Question: I have trouble to create a script that deselect a chebock when the other on the same line is selected
'''
function uncheck1(){
document.getElementById("check1").checked = true;
document.getElementById("check2").checked = false;
document.getElementById("select").disabled = true;
}
function uncheck2(){
document.getElementById("check1").checked = false;
document.getElementById("check2").checked = true;
document.getElementById("select").disabled = false;
}
'''
'''
<form name="form" action="action.php" method="post">
<table>
<tr>
<td>
<input type="hidden" value="Carrizo J." name="player[]" />
</td>
<td>
<label>Carrizo J.</label>
</td>
<td>
<input id="check1" onclick="uncheck1()" type="checkbox" name="titolare[]" value="0" checked="" />
</td>
<td>
<input id="check2" onclick="uncheck2()" type="checkbox" name="titolare[]" value="1" />
</td>
<td>
<select id="select" name="ordine[]" disabled>
<option>1</option>
<option>2</option>
</select>
</td>
</tr>
<tr>
<td>
<input type="hidden" value="Handanovic S." name="player[]" />
</td>
<td>
<label>Handanovic S.</label>
</td>
<td>
<input id="check1" onclick="uncheck1()" type="checkbox" name="titolare[]" value="0" checked="" />
</td>
<td>
<input id="check2" onclick="uncheck2()" type="checkbox" name="titolare[]" value="1" />
</td>
<td>
<select id="select" name="ordine[]" disabled>
<option>1</option>
<option>2</option>
</select>
</td>
</tr>
<tr>
<td>-</td>
<td>-</td>
<td>-</td>
</tr>
<tr>
<td>-</td>
<td>-</td>
<td>-</td>
</tr>
</table>
</form>
'''

As well as, obviusly, it works only the first line.
If I check the right one, the left one is unchecked and the select is enabled.
Then if I check the left one, the right one is unchecked and select is disabled.
Is there a way to be able to do the same things to other 24 lines, without having to write 2 functions for each?
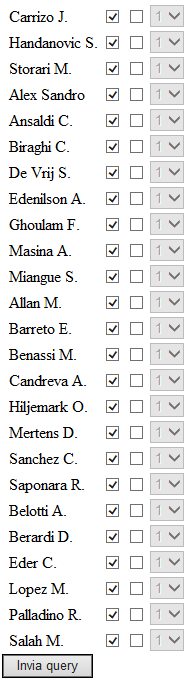
Answer: Try this code
'''
window.onload = function() { // when page loaded
var checks = document.querySelectorAll("input[name='titolare[]']");
for (var i = 0; i < checks.length; i++) { // assign to each checkbox
checks[i].onclick = function() {
var row = this.parentElement.parentElement, // the TR
checks = row.querySelectorAll("input[type=checkbox]"), // All checkboxes
sel = row.querySelector("select"); // the select in the row
sel.disabled = this.value == "0"; // whatever you clicked
checks[0].checked = this.value == "0";
checks[1].checked = this.value == "1";
}
}
}
'''
'''
<form name="form" action="action.php" method="post">
<table>
<tr>
<td>
<input type="hidden" value="Carrizo J." name="player[]" />
</td>
<td>
<label>Carrizo J.</label>
</td>
<td>
<input id="check1" type="checkbox" name="titolare[]" value="0" checked="" />
</td>
<td>
<input id="check2" type="checkbox" name="titolare[]" value="1" />
</td>
<td>
<select id="select" name="ordine[]" disabled>
<option>1</option>
<option>2</option>
</select>
</td>
</tr>
<tr>
<td>
<input type="hidden" value="Handanovic S." name="player[]" />
</td>
<td>
<label>Handanovic S.</label>
</td>
<td>
<input id="check1" type="checkbox" name="titolare[]" value="0" checked="" />
</td>
<td>
<input id="check2" type="checkbox" name="titolare[]" value="1" />
</td>
<td>
<select id="select" name="ordine[]" disabled>
<option>1</option>
<option>2</option>
</select>
</td>
</tr>
<tr>
<td>-</td>
<td>-</td>
<td>-</td>
</tr>
<tr>
<td>-</td>
<td>-</td>
<td>-</td>
</tr>
</table>
</form>
'''